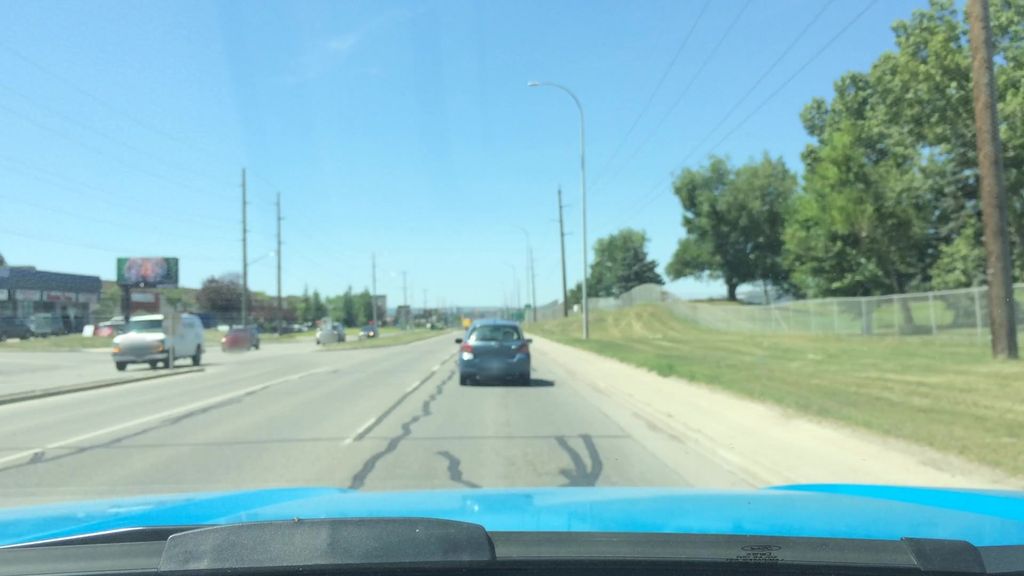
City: calgary